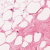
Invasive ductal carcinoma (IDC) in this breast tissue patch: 0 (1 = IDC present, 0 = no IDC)